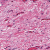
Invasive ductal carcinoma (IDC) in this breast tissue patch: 0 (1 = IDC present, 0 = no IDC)